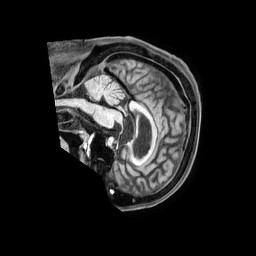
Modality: T1w
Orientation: sagittal
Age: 72
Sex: male
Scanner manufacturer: philips
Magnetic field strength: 1.5 T
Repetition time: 0.6 s
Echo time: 0.02898 s